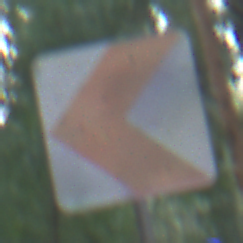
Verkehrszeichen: RichtungstafelnInKurvenKleinRechts
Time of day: SunriseSunset
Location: Outdoor (Nature)
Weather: NotSpecified
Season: Autumn
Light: Natural